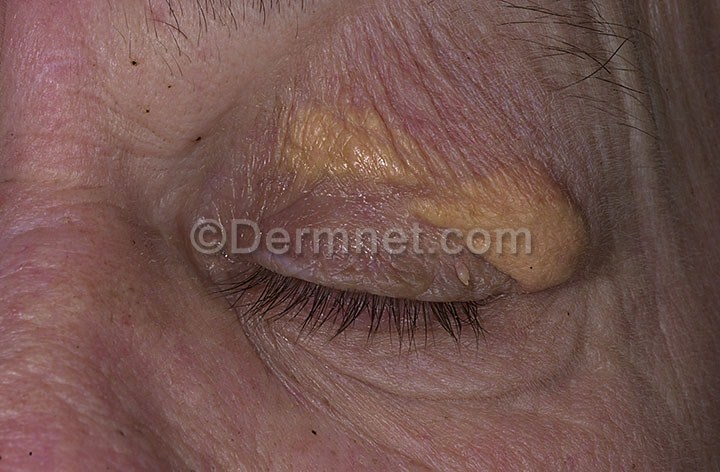
Disease: Systemic Disease